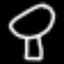
Label: mushroom